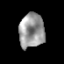
Tissue: prostate
Cell type: T cells
Senescence score: 0.3558
Nuclear area (px): 848
Mean DAPI intensity: 155.541